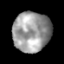
Tissue: lung
Cell type: Epithelial cells
Senescence score: 0.1749
Nuclear area (px): 1468
Mean DAPI intensity: 155.211